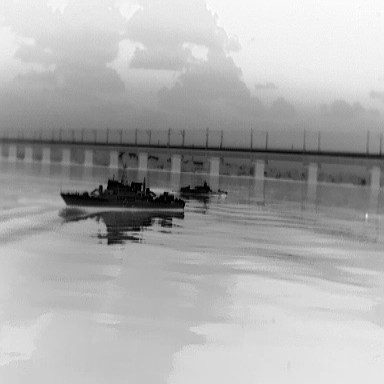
There is a warship in the infrared image.